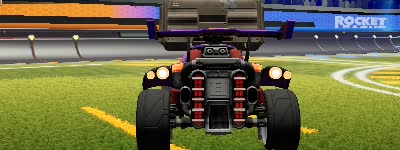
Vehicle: octane